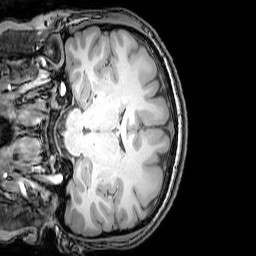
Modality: T1w
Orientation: coronal
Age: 26
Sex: male
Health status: healthy
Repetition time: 0.081 s
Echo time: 0.037 s